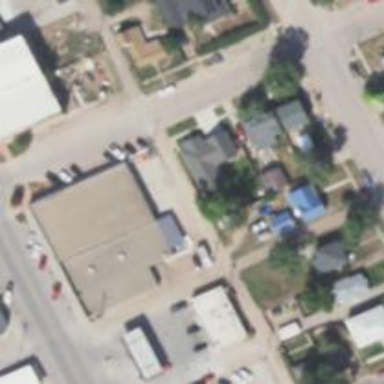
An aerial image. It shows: Hardware shop located in building.